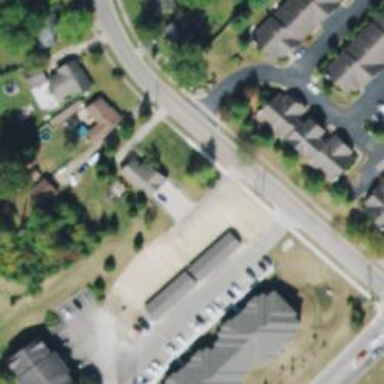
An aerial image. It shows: Shared driveway designated as service road.